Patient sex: M
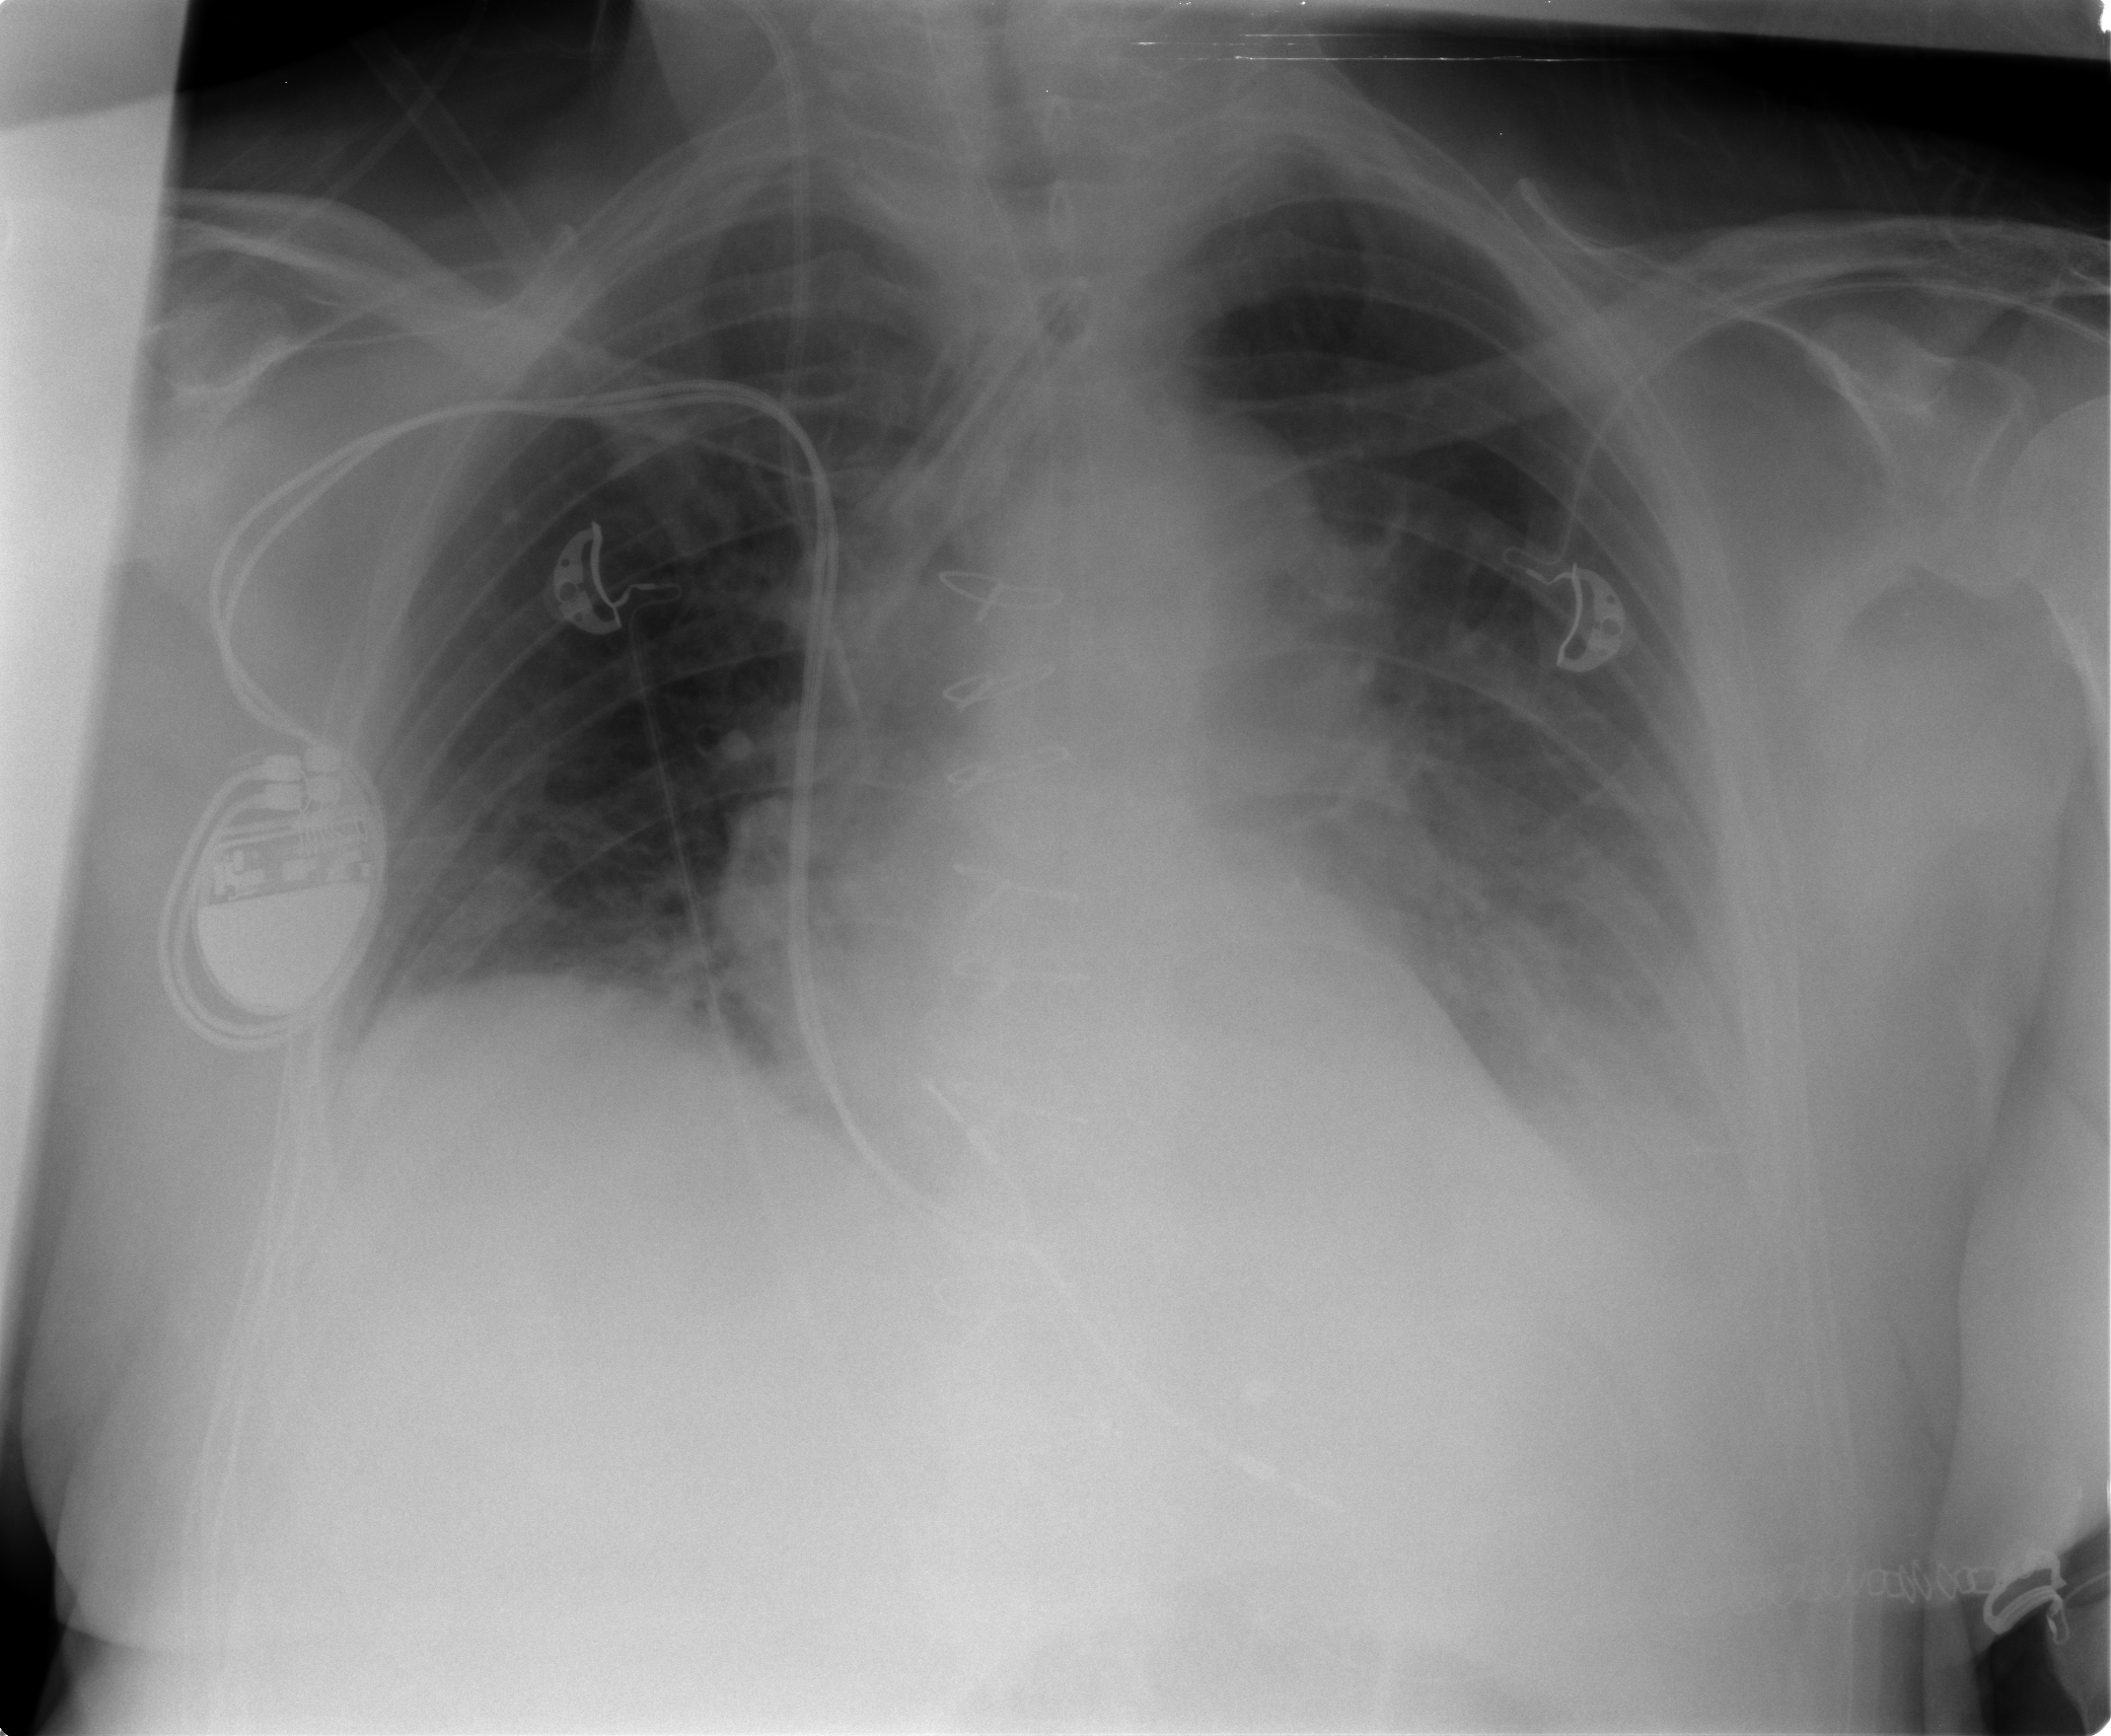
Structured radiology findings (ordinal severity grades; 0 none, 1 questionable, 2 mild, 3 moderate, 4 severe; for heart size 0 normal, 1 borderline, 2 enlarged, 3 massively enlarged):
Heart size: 0
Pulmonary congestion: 0
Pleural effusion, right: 0
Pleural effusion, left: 3
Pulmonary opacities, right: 0
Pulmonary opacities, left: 2
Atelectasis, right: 1
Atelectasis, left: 3